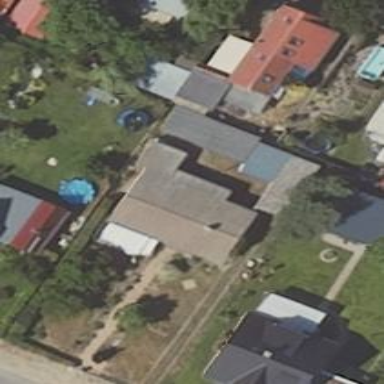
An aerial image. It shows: Detached building.